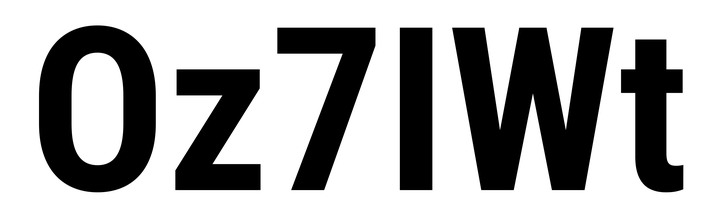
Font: Roboto_Condensed_Bold